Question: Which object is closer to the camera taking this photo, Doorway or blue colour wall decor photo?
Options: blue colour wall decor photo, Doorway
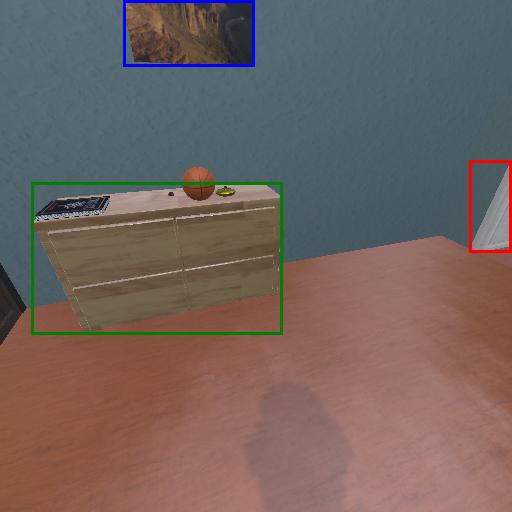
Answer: blue colour wall decor photo